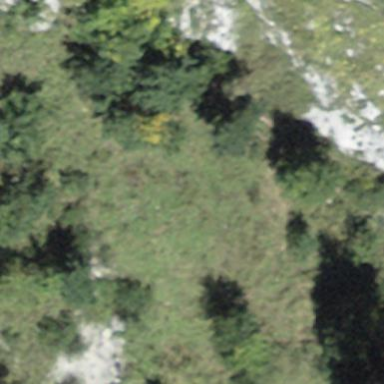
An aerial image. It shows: Patch of scrub vegetation.